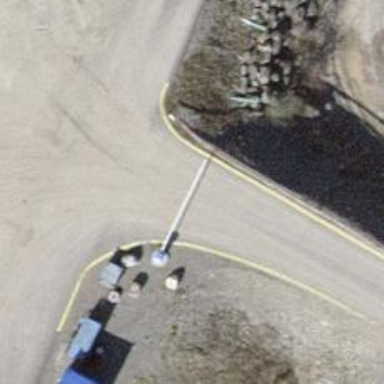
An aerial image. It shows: Lift gate barrier.